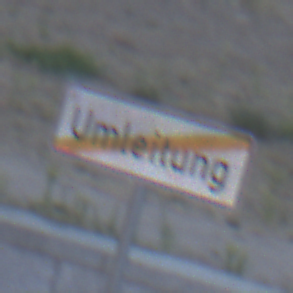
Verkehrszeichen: EndeDerUmleitungsankuendigung
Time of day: SunriseSunset
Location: Outdoor (Urban)
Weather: Clear
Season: NotSpecified
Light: Natural